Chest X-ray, PA view. Patient: 31 years old, sex F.
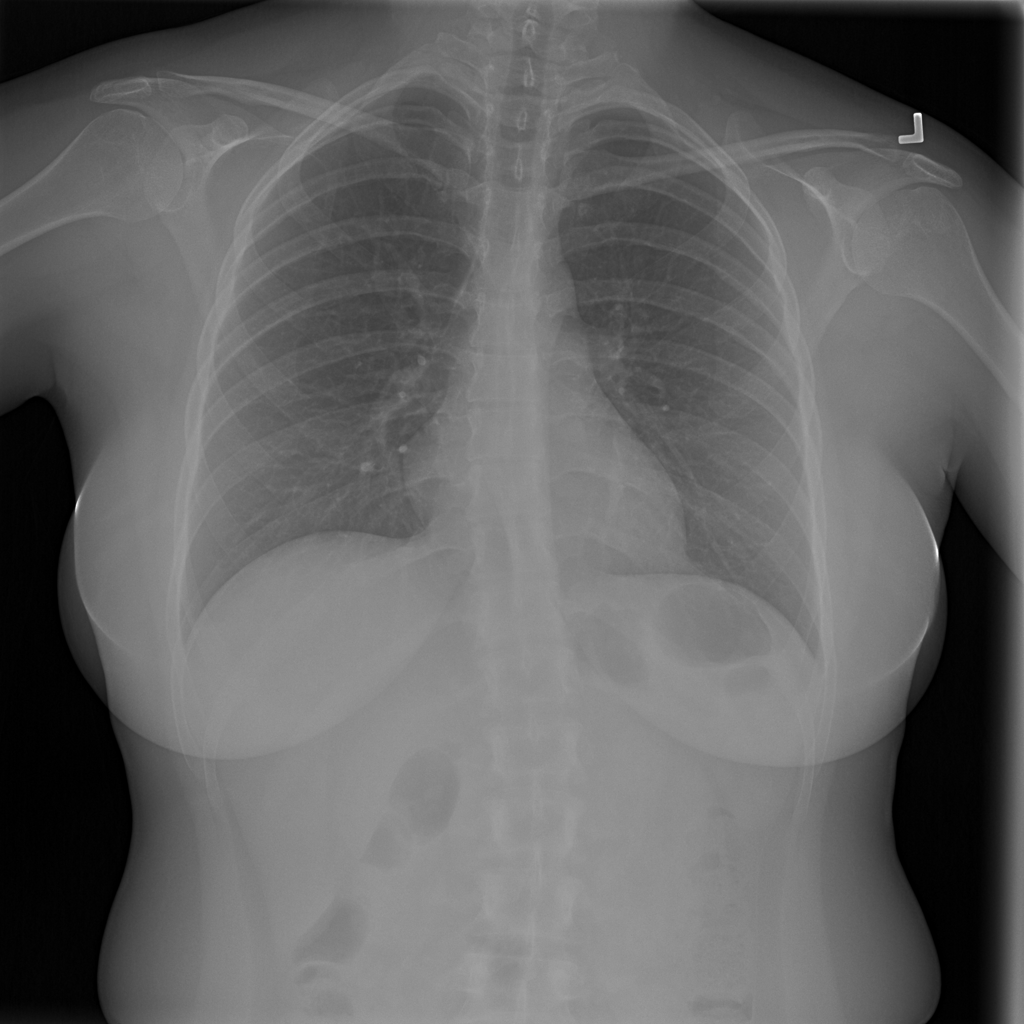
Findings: No Finding